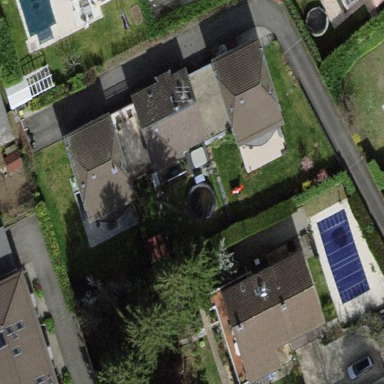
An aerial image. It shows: Garden surrounded by fence.